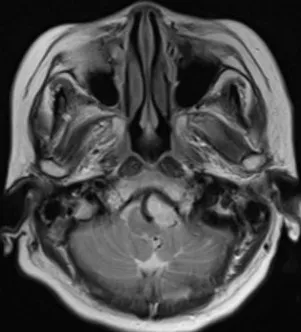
Seventy-three-year-old woman presented with vertigo and imbalance. Magnetic resonance imaging showed severe compression and indentation (A) of the left lower medulla.
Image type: radiology (mri)